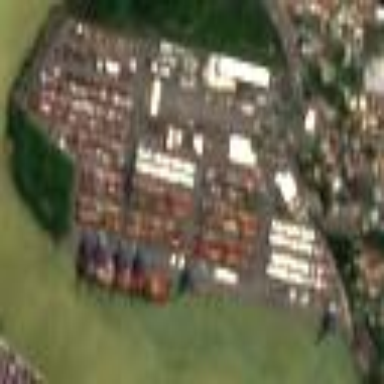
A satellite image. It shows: Industrial area with harbor.